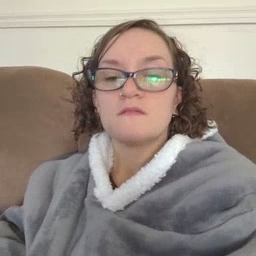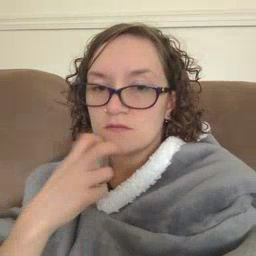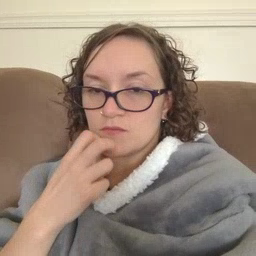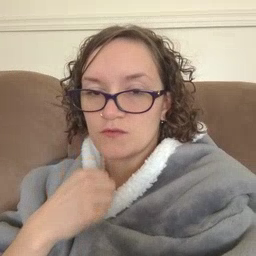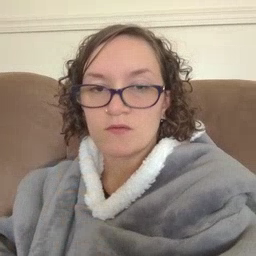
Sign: underwear